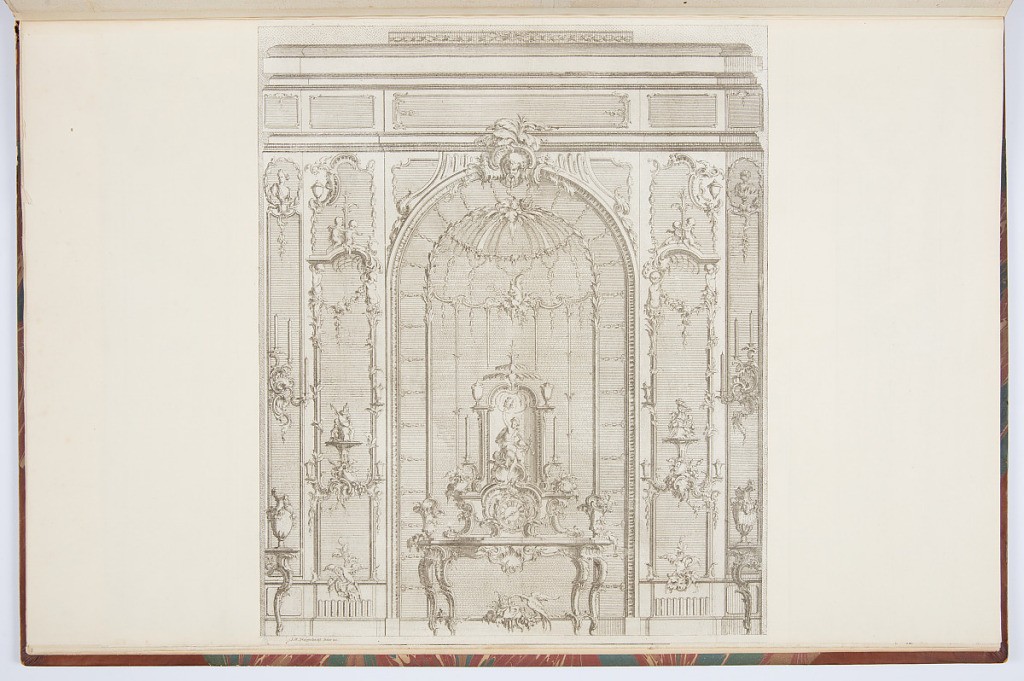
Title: Elevation of an Interior with Niche and Console Table
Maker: Johann Michael Hoppenhaupt II, German, 1709–ca. 1778
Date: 1753
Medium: Etching and engraving on white laid paper tipped into cream laid paper
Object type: Print
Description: Elevation of an interior with a console table set in a niche. The table has mounted on it vases, a clock, candles, and figural statues. Along the wall are other tables with vases placed on them, and brackets with small sculptures. The walls are richly decorated with rocaille ornamentation. The plate is signed.